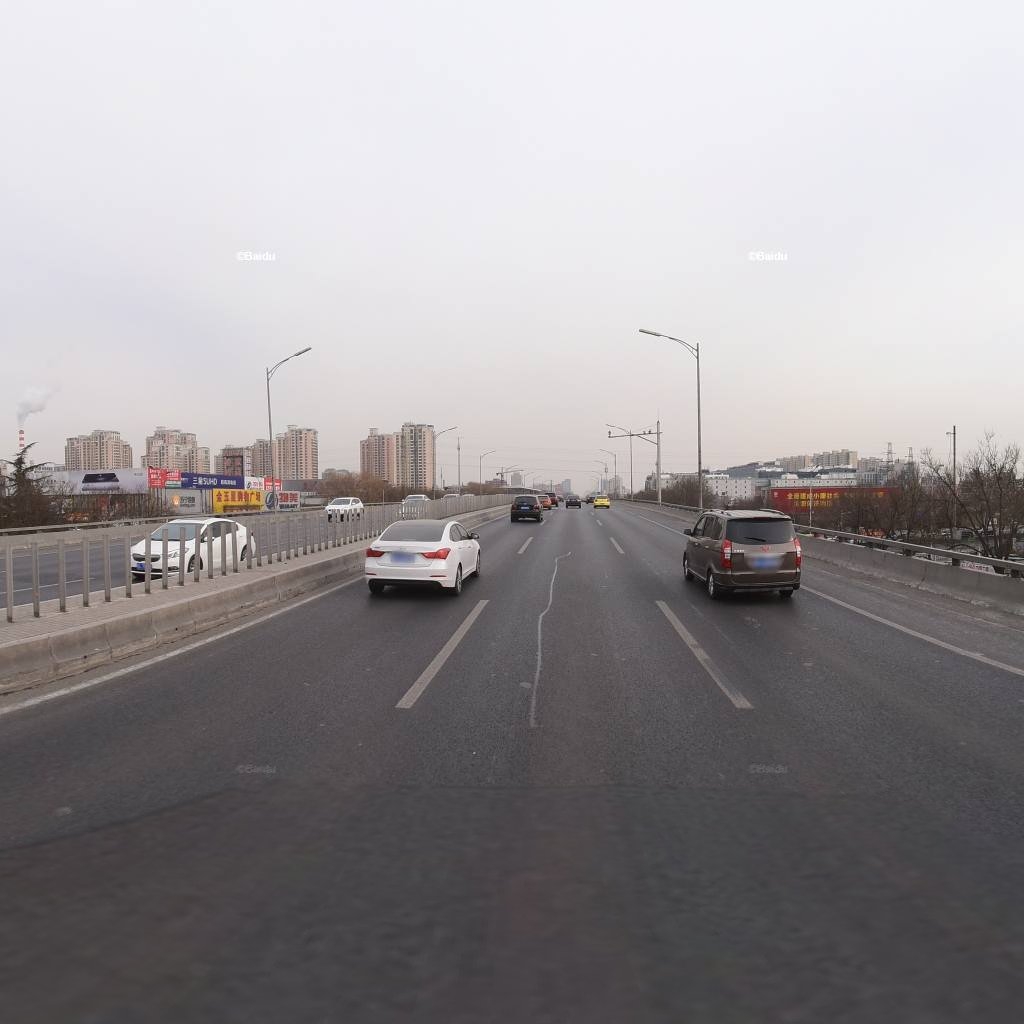
Region: Haidian
Road damage annotations: longitudinal patch